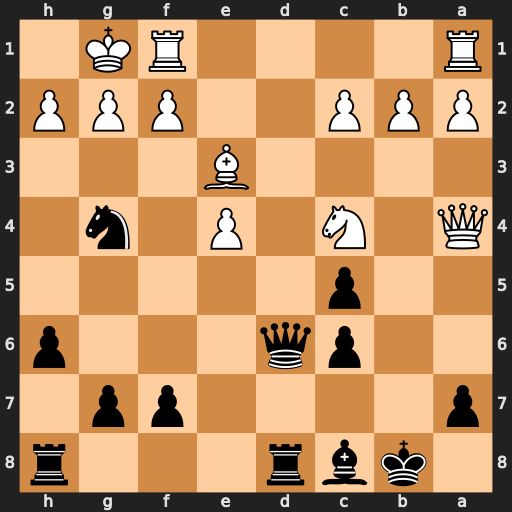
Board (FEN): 1kbr3r/p4pp1/2pq3p/2p5/Q1N1P1n1/4B3/PPP2PPP/R4RK1
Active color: b
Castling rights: -
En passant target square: -
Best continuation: Qxh2#